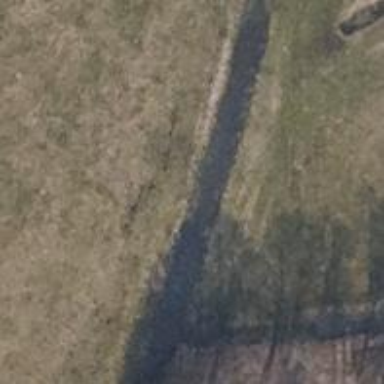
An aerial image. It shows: Culvert tunnel.